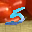
Label: 5